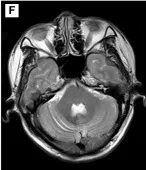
(E-H): Results of postoperative MRI. The initial lesion signals reduced. The solid/cystic lesions in the right cerebellar hemisphere and punctate enhancement lesions in the left cerebellar hemisphere were not shown clearly. The fourth ventricle enlarged. The cerebellar tonsillar did not develop into the spinal canal. A strip-shaped long T1 signal intensity still existed in the cervical cord.
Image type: radiology (mri)